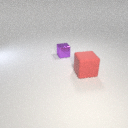
small purple metal cube behind large red rubber cube